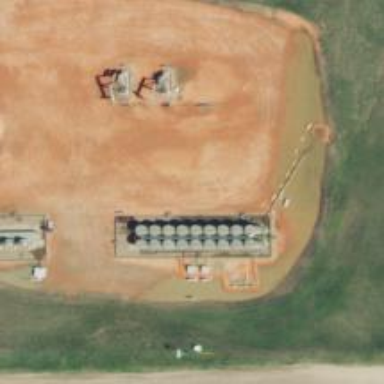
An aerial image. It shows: Storage tank with man-made structure.